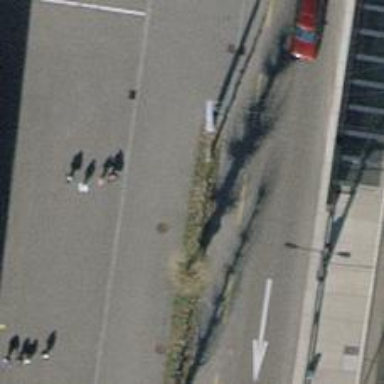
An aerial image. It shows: Bicycle parking area with bollards.